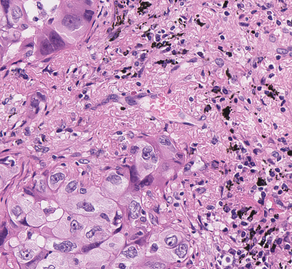
Tumor epithelial tissue: yes
Tumor-associated stroma tissue: yes
Normal tissue: no